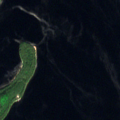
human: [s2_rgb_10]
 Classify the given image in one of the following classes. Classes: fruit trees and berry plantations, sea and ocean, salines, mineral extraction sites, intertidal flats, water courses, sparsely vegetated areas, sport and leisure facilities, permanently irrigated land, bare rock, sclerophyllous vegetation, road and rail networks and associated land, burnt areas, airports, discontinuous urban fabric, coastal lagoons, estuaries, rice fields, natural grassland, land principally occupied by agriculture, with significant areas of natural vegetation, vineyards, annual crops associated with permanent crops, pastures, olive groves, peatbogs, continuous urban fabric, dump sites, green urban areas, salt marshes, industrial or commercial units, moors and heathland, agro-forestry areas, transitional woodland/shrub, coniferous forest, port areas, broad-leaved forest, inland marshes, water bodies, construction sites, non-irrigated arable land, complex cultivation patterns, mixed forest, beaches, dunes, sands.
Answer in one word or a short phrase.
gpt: water bodies